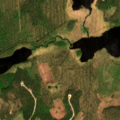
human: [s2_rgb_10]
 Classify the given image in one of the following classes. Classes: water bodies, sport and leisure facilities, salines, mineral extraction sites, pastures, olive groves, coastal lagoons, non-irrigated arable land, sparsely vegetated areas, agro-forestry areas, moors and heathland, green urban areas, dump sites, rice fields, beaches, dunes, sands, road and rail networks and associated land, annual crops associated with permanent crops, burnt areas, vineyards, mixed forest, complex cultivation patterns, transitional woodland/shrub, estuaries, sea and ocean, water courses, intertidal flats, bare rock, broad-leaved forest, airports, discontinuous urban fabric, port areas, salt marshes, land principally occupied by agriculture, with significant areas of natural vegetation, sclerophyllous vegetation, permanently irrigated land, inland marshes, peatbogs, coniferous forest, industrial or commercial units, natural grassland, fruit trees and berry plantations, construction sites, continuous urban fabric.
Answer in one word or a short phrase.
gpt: coniferous forest, water bodies